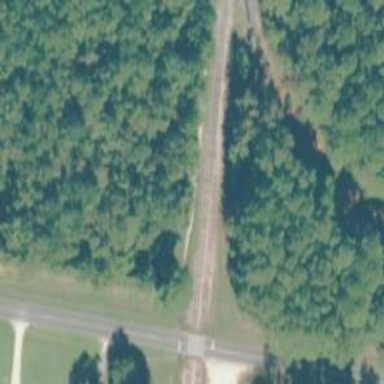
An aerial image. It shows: Railway track.